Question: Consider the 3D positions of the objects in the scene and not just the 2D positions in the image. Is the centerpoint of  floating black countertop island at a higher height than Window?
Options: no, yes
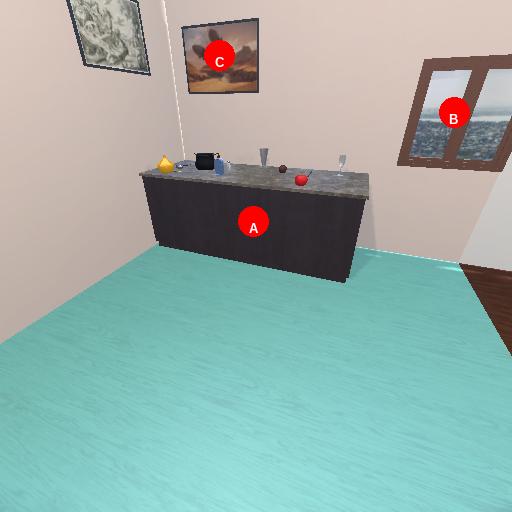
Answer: no